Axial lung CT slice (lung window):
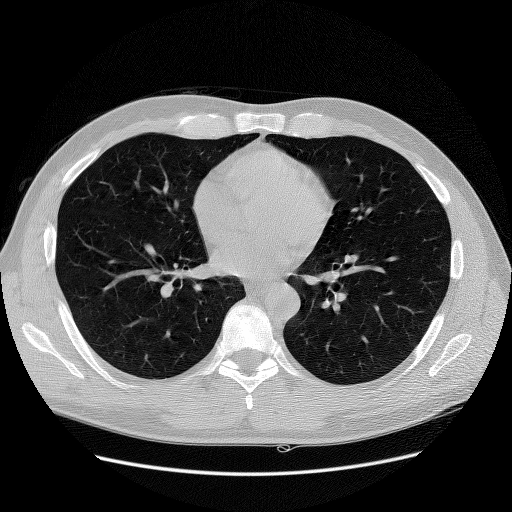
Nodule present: no